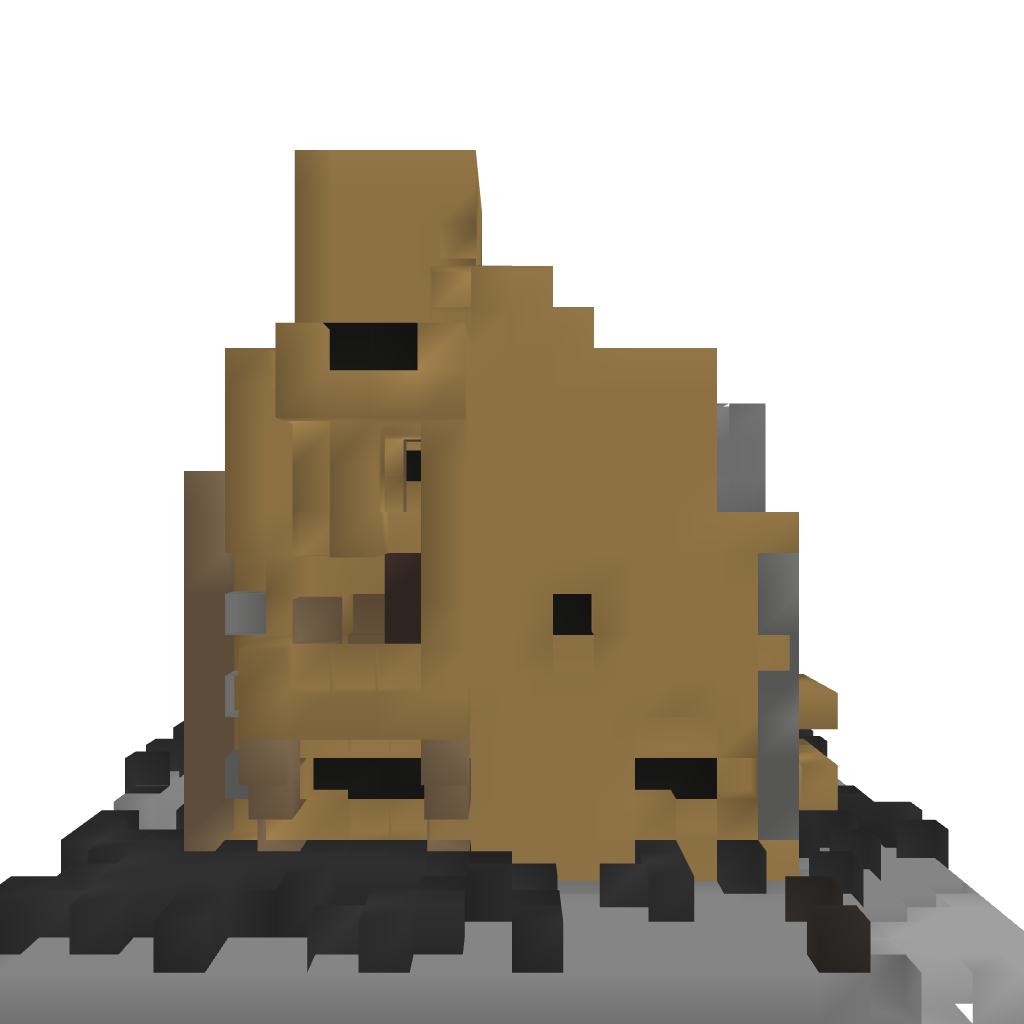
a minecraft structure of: AhmetEmin wood Villa